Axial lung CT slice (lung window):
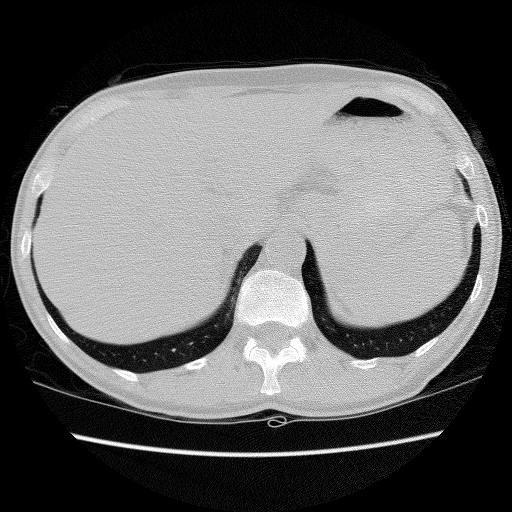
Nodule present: no